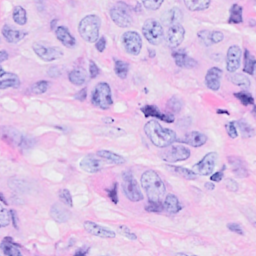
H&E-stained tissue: Breast